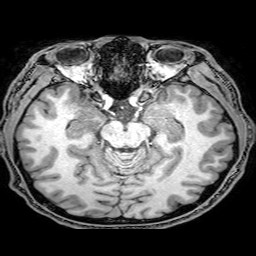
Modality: T1w
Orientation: coronal
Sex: male
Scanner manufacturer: philips
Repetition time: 0.008136 s
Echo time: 0.00372 s